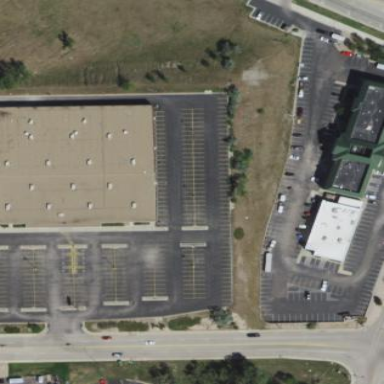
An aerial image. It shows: Retail building.